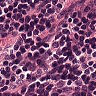
Metastatic tissue present: no